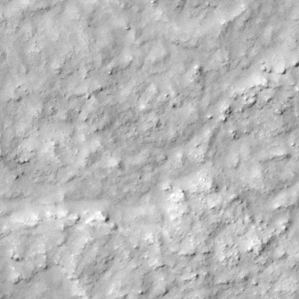
Label: non_frost